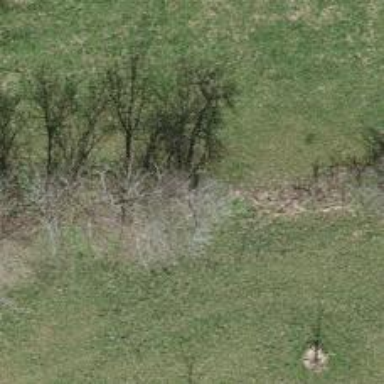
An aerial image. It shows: Row of deciduous broadleaved trees.